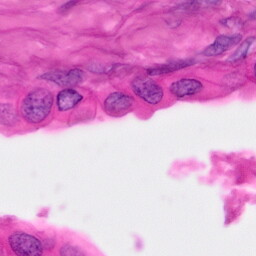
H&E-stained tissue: Pancreatic